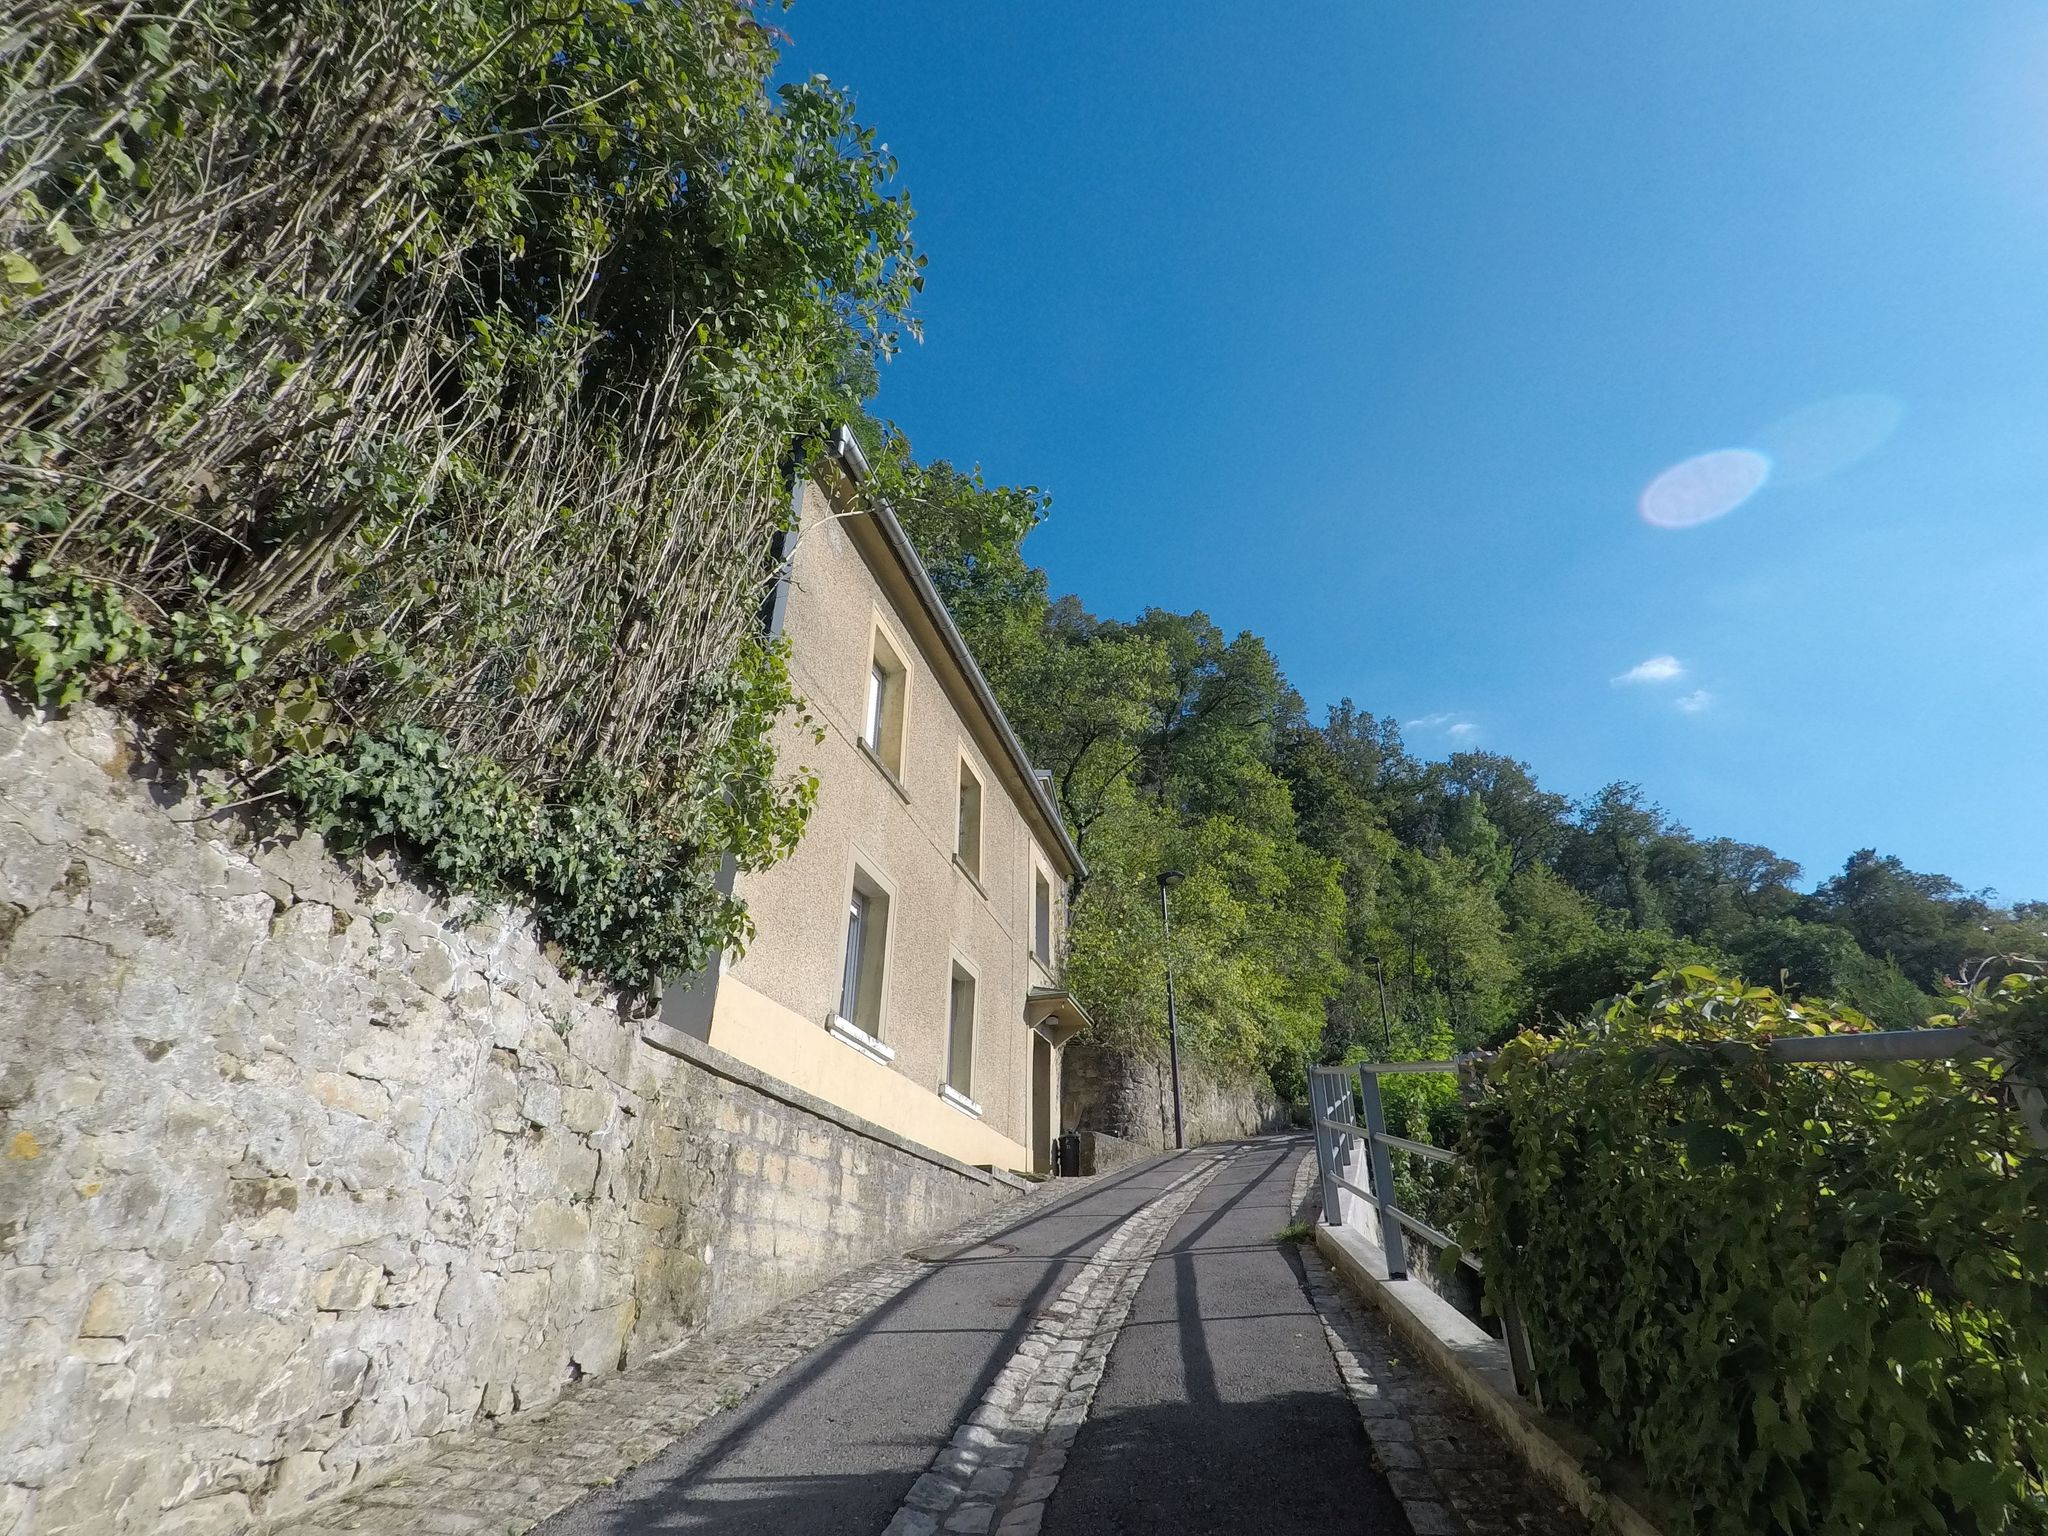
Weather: clear
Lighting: day
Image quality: good
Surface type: walking surface
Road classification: unclassified, footway
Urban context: urban centre
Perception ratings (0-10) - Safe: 2.11, Lively: 4.98, Beautiful: 9.17, Boring: 6.09, Depressing: 4.27, Wealthy: 5.37